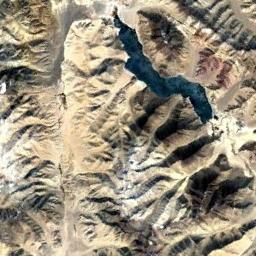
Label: lake